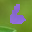
Label: 6